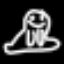
Label: frog